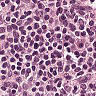
Metastatic tissue present: no